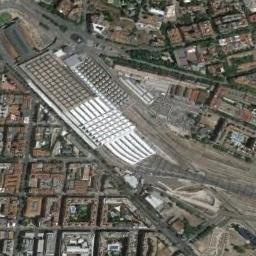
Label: railway_station